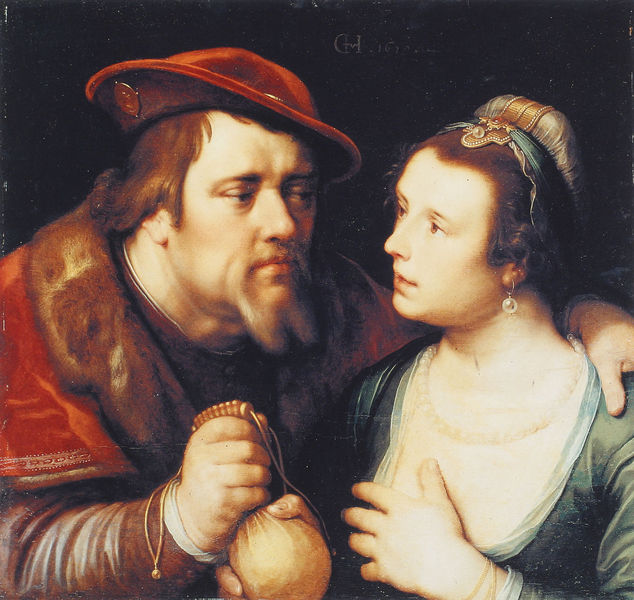
Titel: Gewinnsüchtige Liebe
Künstler: Cornelis Cornelisz van Haarlem
Institution: unbekannt
Schlagwörter: blau, dunkel, gemälde, hand, mann, weiß, brust, frau, haar, hut, ohrring, blick, rot, bart, gesichter, gesicht, pelz, bild, signatur, händler, kaufmann, paar, personen, prostituierte, perlen, genre, handel, kette, dirne, geld, barrett, beutel, geschenk, geldbeutel, mann frau, harre, hure, beziehung, geldbörse, barret